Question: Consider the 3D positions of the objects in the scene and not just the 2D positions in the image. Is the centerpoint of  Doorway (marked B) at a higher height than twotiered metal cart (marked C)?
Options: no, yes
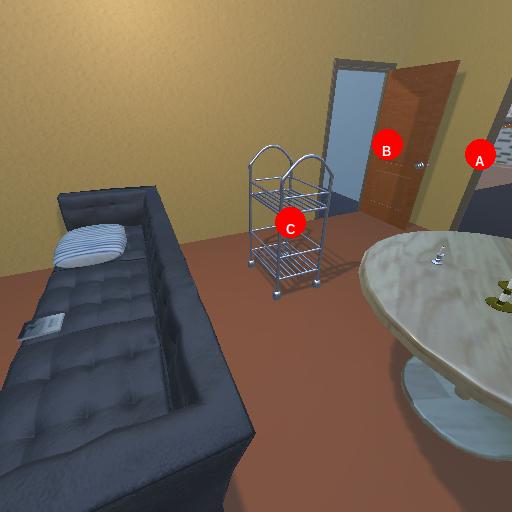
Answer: no